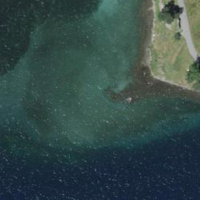
EUNIS habitat code: 14
Species observed at this site:
Cinclus cinclus